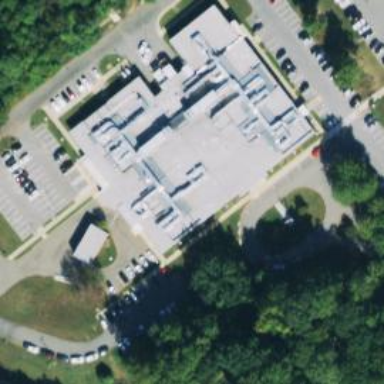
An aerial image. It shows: Healthcare clinic is depicted in the image.